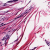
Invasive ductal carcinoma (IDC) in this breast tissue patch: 0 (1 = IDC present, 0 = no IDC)